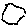
Label: hexagon